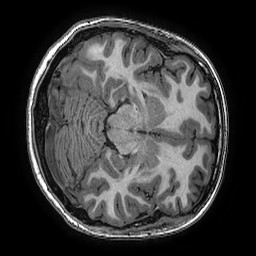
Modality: T1w
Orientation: axial
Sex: female
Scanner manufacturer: ge
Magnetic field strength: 3 T
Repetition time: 0.0077 s
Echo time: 0.003436 s